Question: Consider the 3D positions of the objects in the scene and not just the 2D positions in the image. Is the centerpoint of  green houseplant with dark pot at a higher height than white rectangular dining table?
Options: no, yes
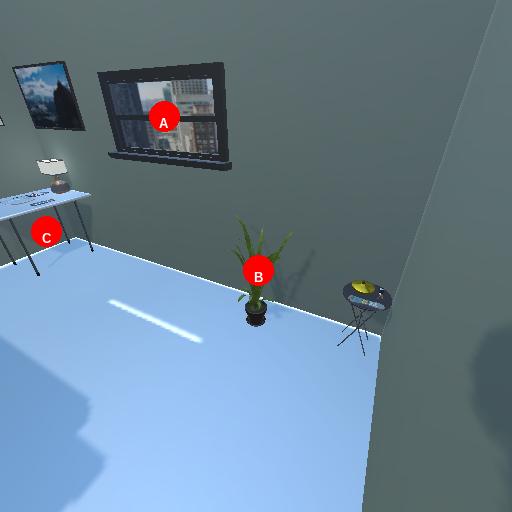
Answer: no